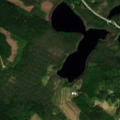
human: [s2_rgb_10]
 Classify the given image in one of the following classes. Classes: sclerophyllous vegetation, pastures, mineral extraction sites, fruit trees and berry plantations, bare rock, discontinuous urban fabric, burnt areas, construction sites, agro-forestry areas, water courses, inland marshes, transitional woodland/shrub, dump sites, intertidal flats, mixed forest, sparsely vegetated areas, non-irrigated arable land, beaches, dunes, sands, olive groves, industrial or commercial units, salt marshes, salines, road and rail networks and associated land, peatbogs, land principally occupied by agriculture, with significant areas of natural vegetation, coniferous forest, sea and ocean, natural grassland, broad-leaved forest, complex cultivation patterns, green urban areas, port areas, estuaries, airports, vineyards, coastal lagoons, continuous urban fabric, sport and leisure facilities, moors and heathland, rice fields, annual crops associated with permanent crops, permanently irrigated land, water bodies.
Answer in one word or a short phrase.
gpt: coniferous forest, mixed forest, transitional woodland/shrub, water bodies